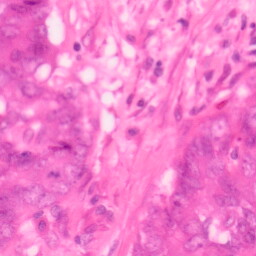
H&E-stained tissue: Colon